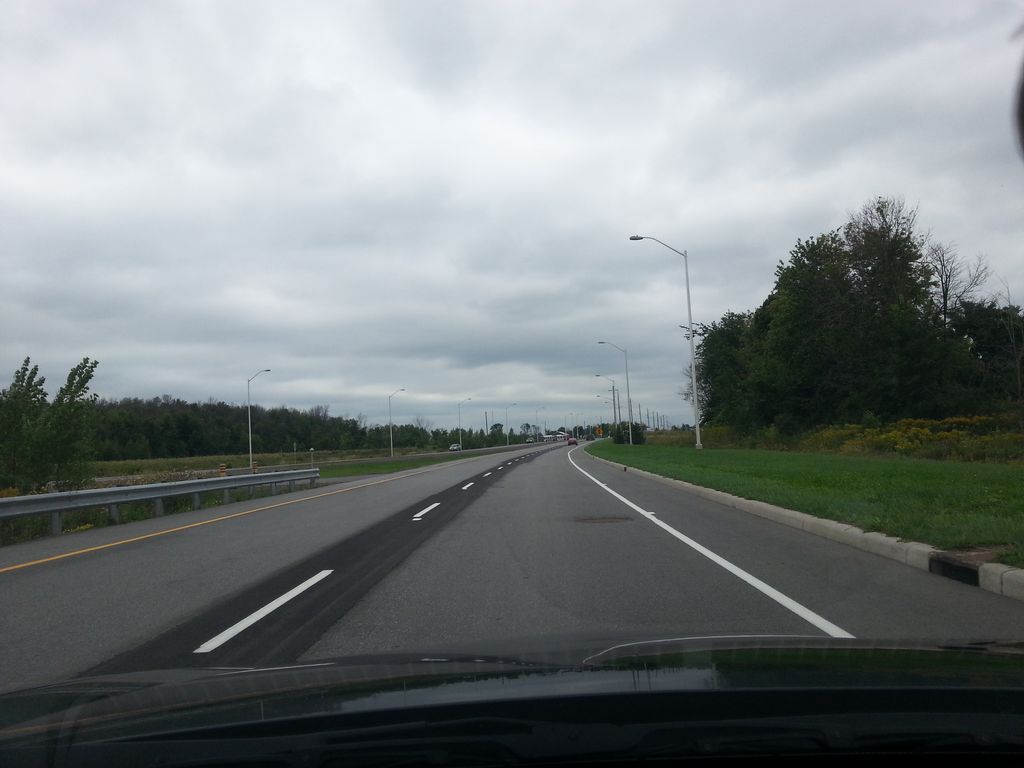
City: ottawa-gatineau